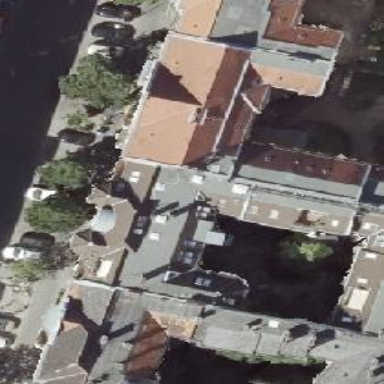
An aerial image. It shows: Kindergarten.